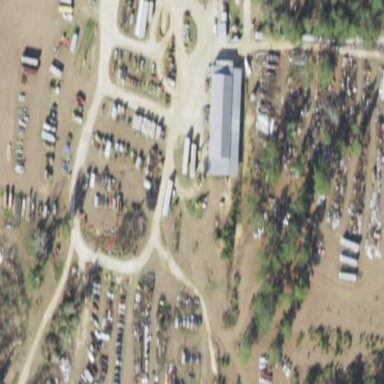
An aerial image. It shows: Scrap yard located in industrial area.